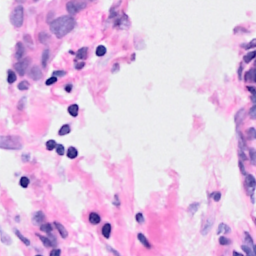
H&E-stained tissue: Breast